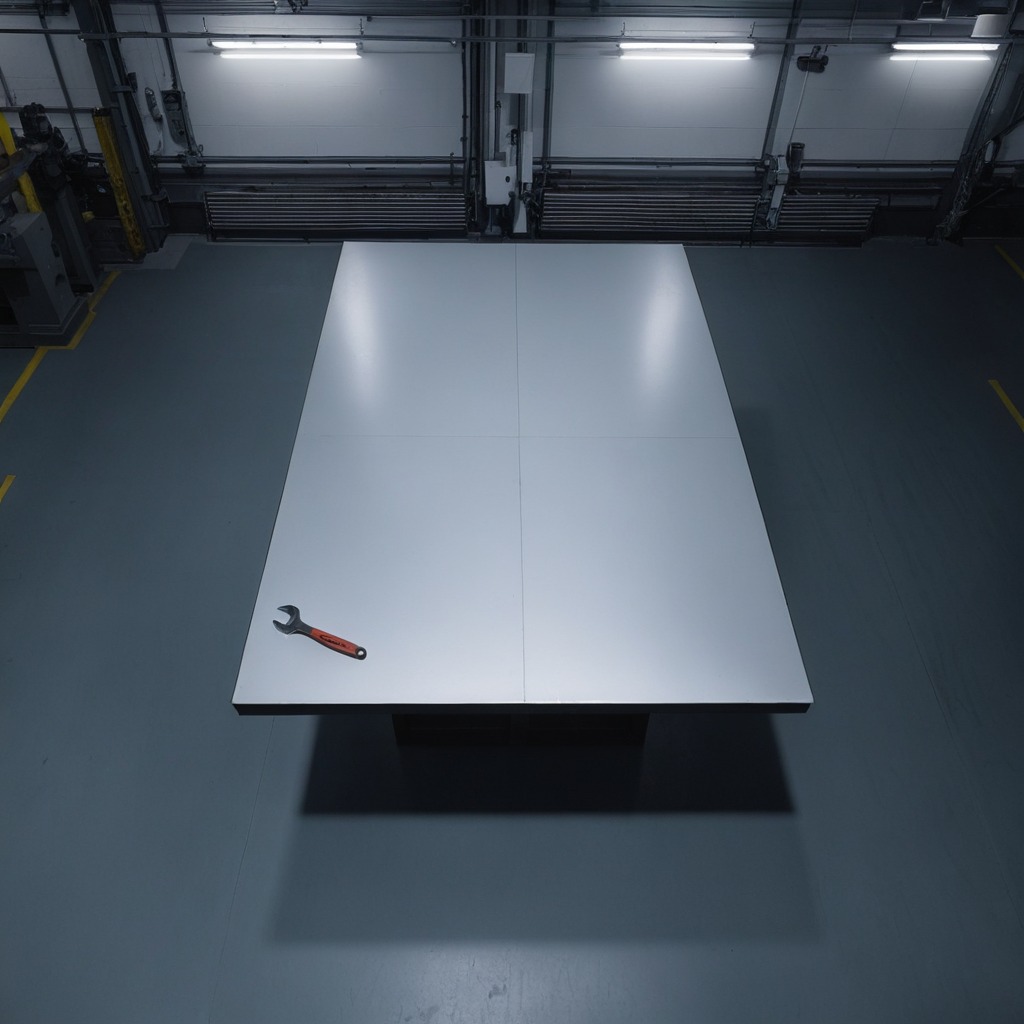
An wrench is lying on the clean empty table in the basement in the evening.